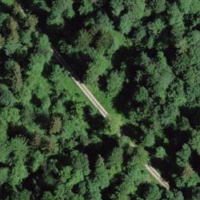
EUNIS habitat code: 41
Species observed at this site:
Prunus padus